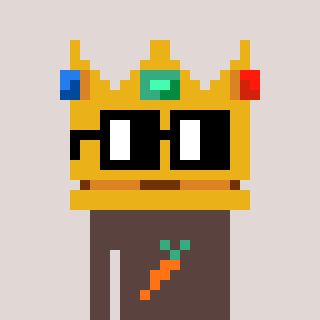
a pixel art character with square black glasses, a crown-shaped head and a darkbrown-colored body on a warm background